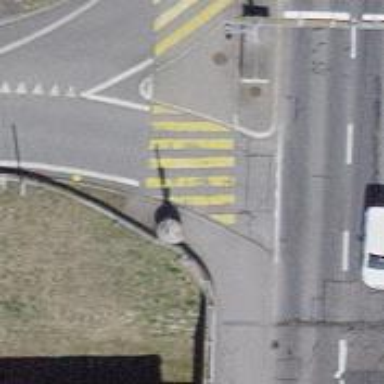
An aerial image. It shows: Kerb serving as barrier.